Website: macys
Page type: customer-info-address
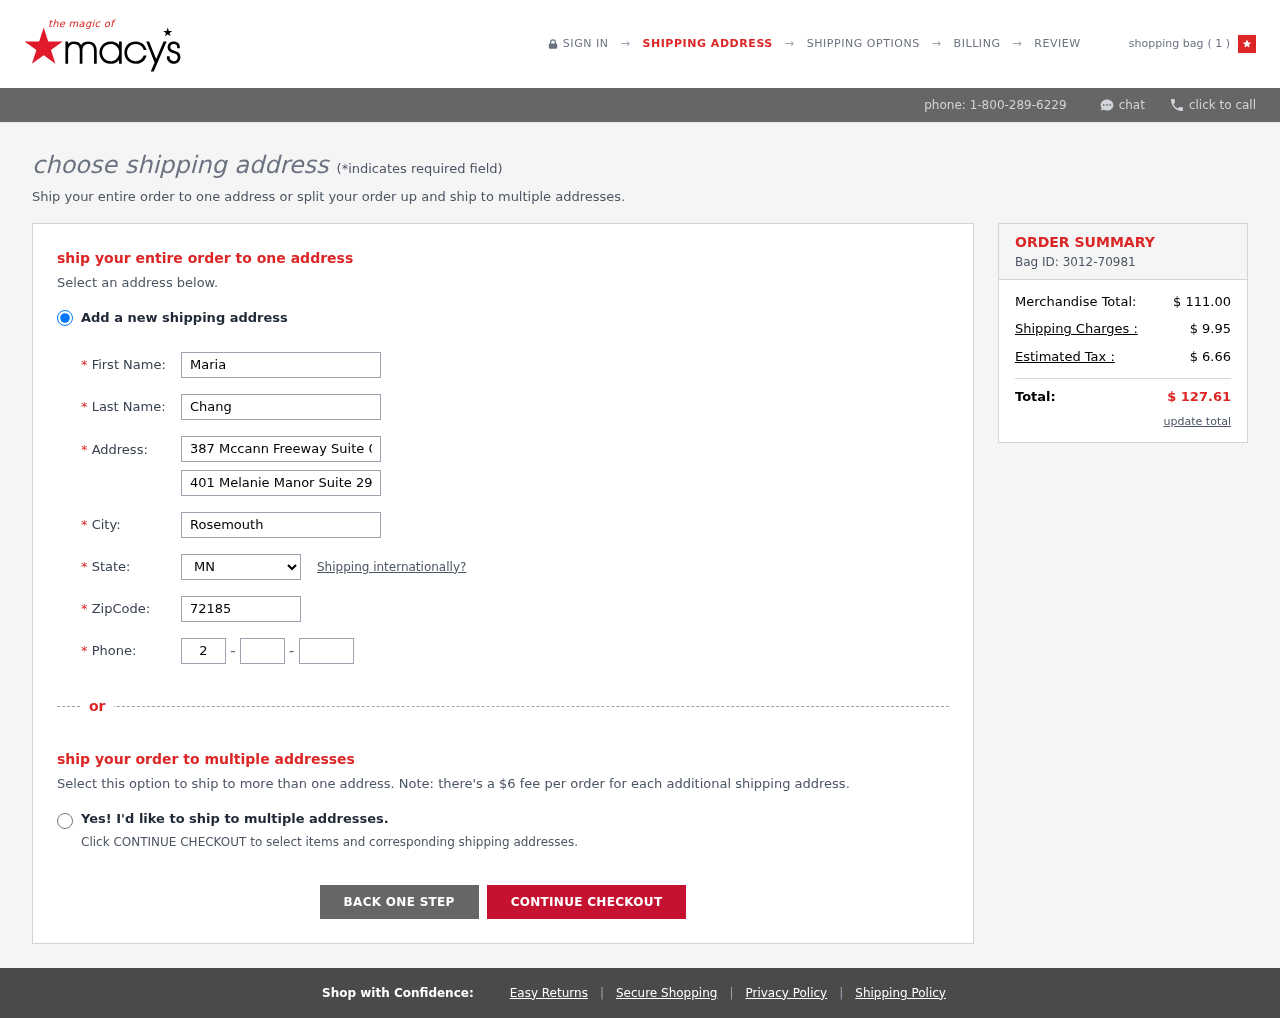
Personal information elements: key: PII_CITY
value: Rosemouth
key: PII_FIRSTNAME
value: Maria
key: PII_LASTNAME
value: Chang
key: PII_PHONE_AREA
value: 276
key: PII_PHONE_PREFIX
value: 844
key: PII_PHONE_SUFFIX
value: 9333
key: PII_POSTCODE
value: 72185
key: PII_STATE_ABBR
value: MN
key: PII_STREET
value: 387 Mccann Freeway Suite 037
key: PII_STREET2
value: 401 Melanie Manor Suite 297
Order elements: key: ORDER_NUM_ITEMS
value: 1
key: ORDER_ID
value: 3012-70981
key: ORDER_SUBTOTAL
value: $ 111.00
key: ORDER_SHIPPING_COST
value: $ 9.95
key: ORDER_TAX
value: $ 6.66
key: ORDER_TOTAL
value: $ 127.61